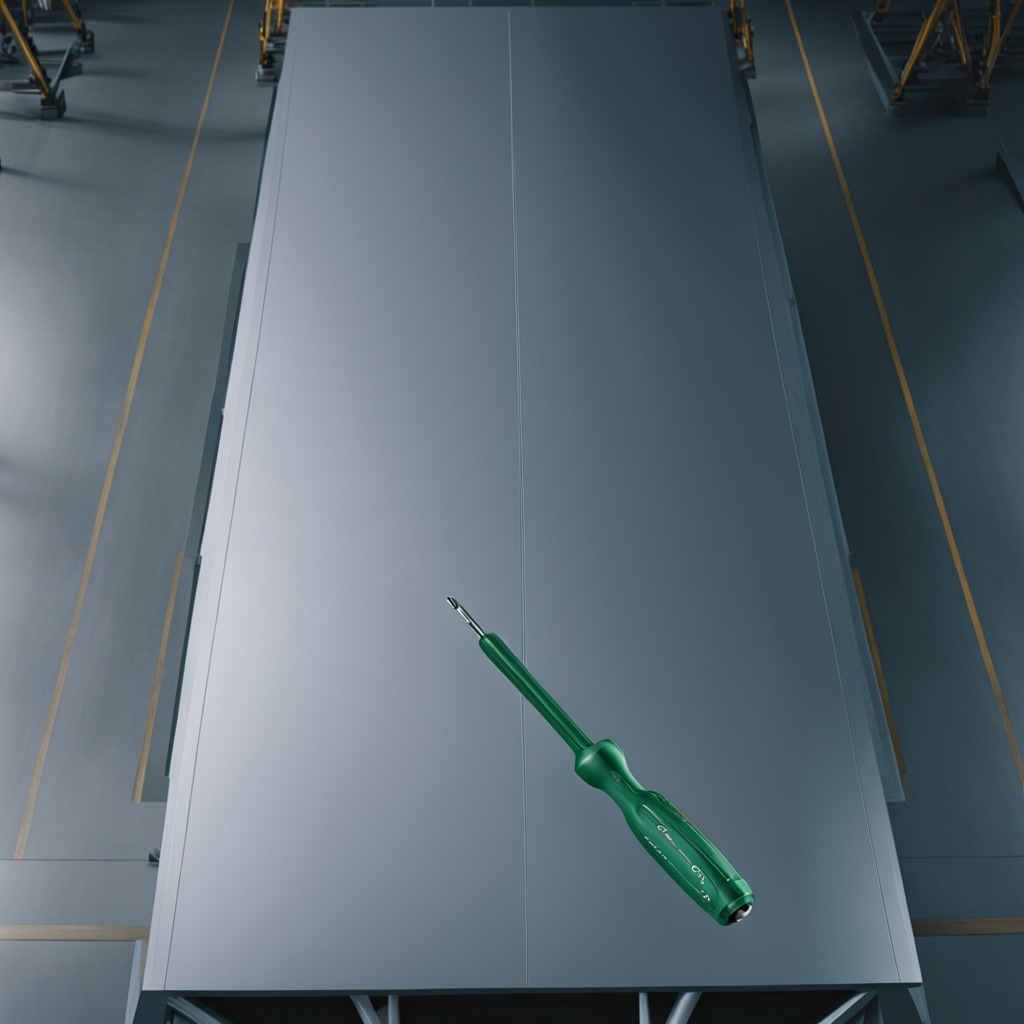
A screwdriver is lying on the toolbox surface.